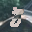
Label: 8